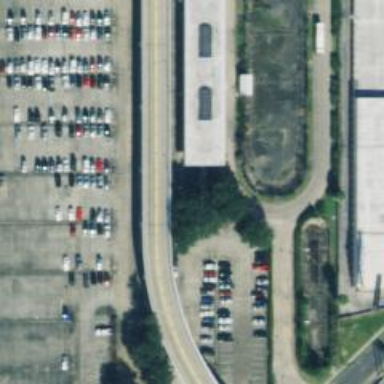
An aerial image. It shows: Busway road.